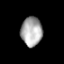
Tissue: skin
Cell type: Epithelial cells
Senescence score: 0.2855
Nuclear area (px): 607
Mean DAPI intensity: 169.329